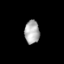
Tissue: lung
Cell type: Endothelial cells
Senescence score: 0.5664
Nuclear area (px): 339
Mean DAPI intensity: 175.245